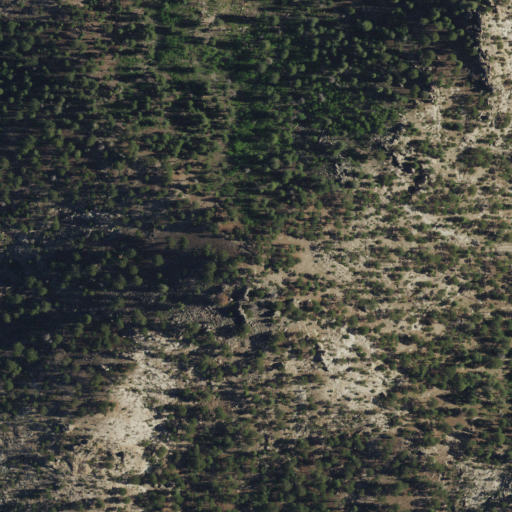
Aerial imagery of mountains in New Mexico named Diablo Range containing evergreen forest and shrub